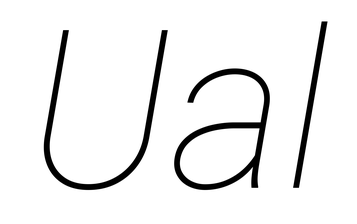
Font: Roboto-Italic_Thin_Italic